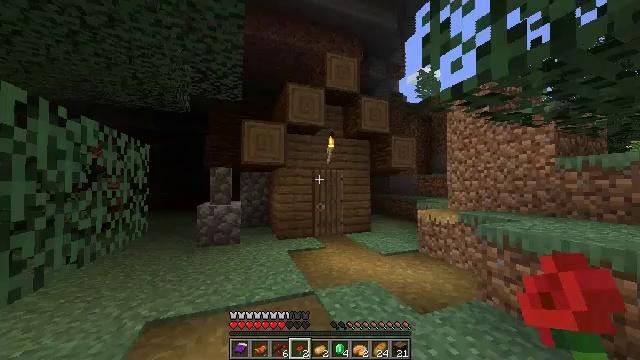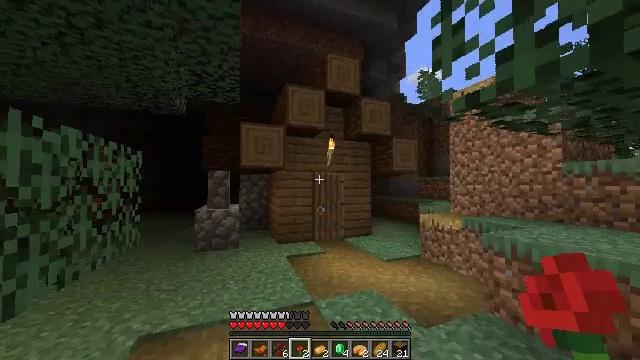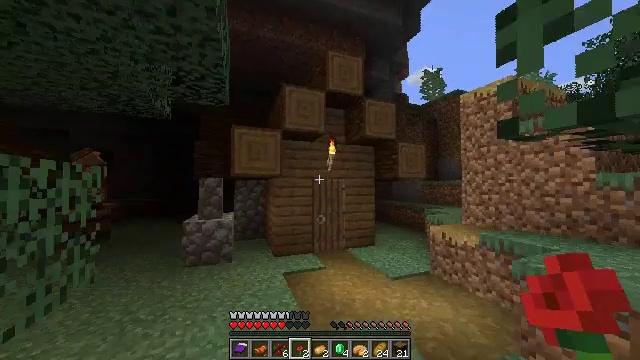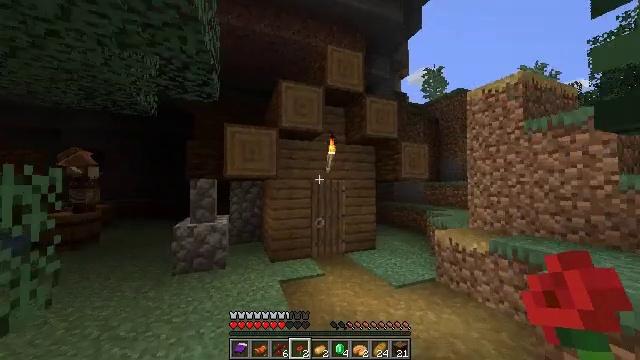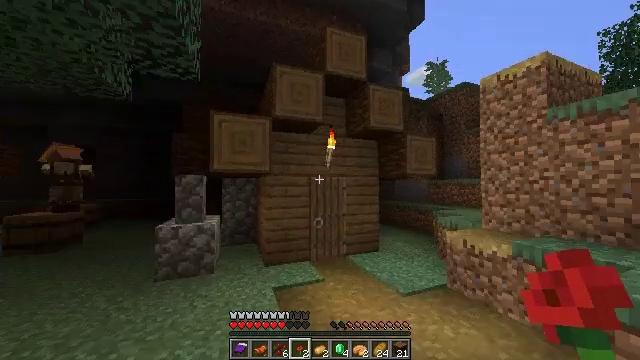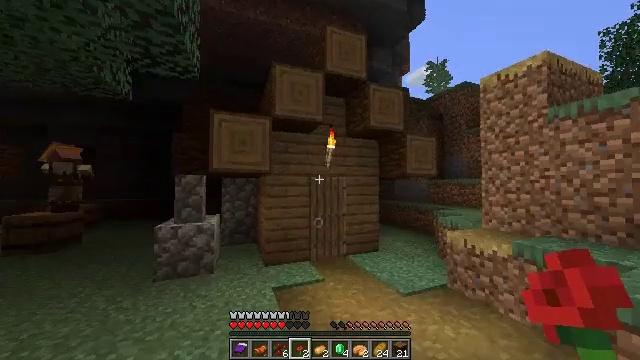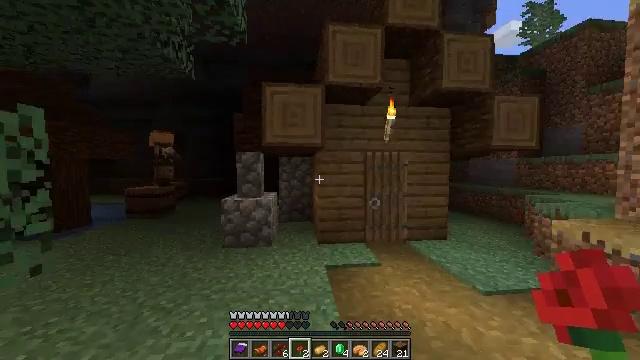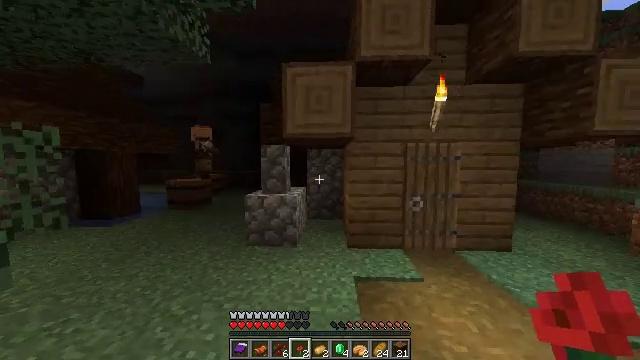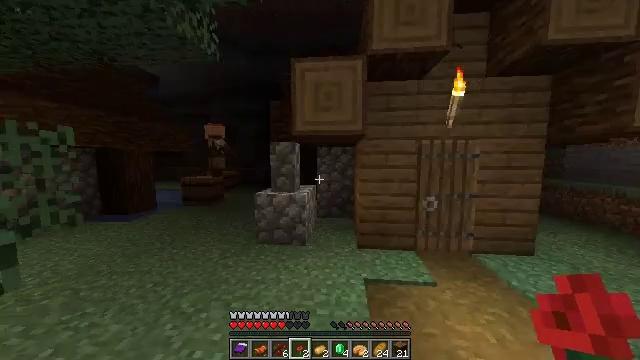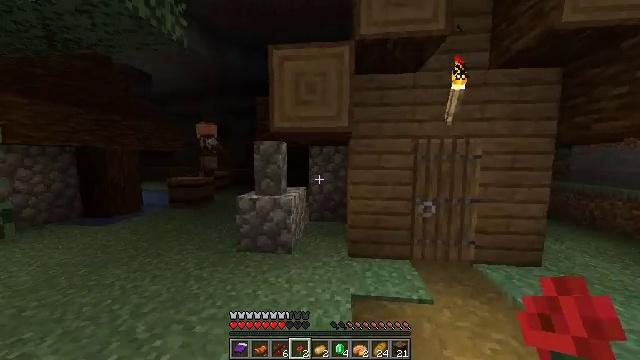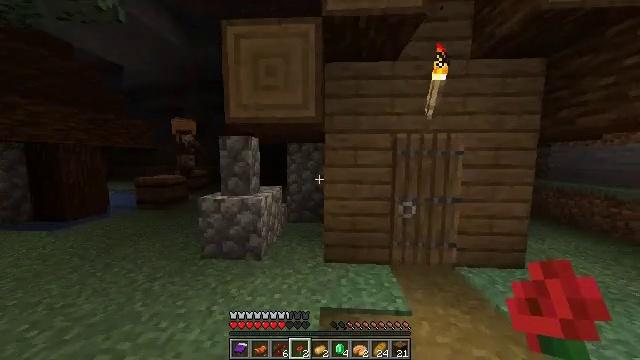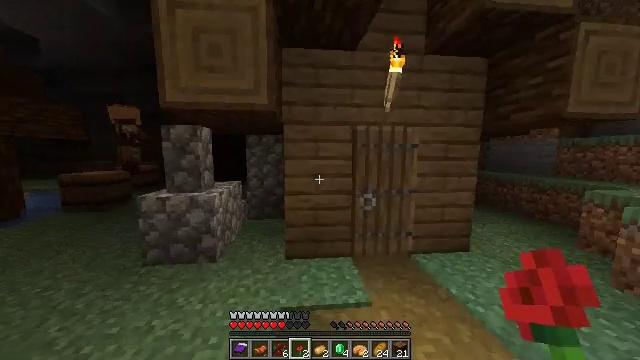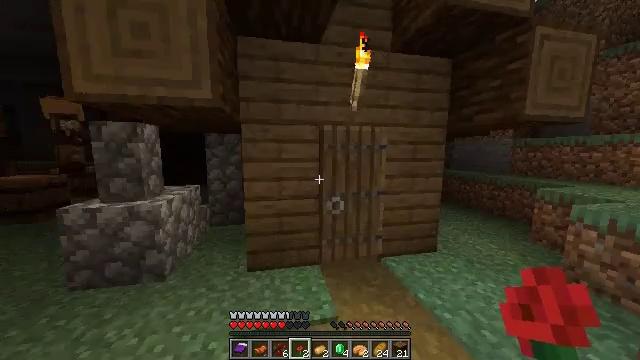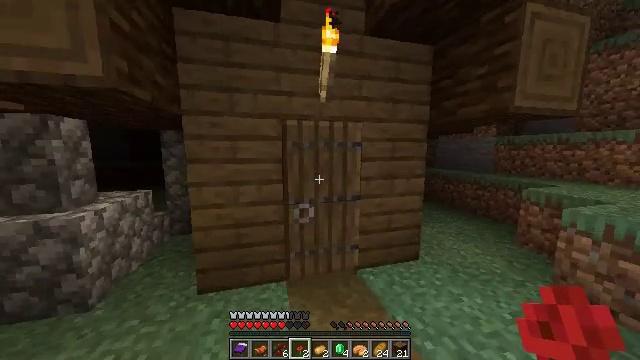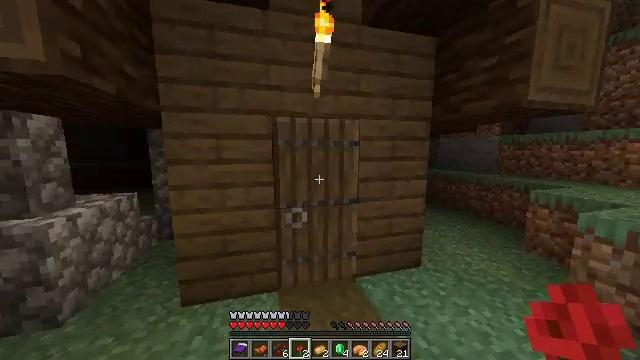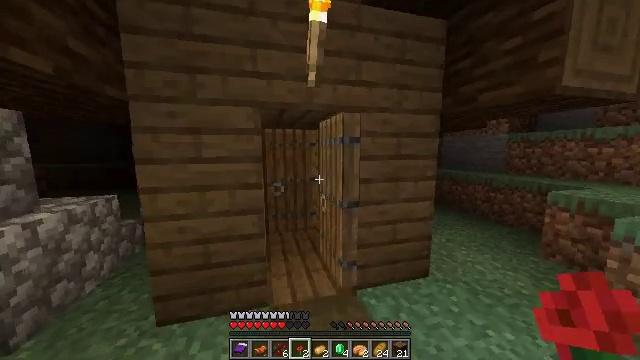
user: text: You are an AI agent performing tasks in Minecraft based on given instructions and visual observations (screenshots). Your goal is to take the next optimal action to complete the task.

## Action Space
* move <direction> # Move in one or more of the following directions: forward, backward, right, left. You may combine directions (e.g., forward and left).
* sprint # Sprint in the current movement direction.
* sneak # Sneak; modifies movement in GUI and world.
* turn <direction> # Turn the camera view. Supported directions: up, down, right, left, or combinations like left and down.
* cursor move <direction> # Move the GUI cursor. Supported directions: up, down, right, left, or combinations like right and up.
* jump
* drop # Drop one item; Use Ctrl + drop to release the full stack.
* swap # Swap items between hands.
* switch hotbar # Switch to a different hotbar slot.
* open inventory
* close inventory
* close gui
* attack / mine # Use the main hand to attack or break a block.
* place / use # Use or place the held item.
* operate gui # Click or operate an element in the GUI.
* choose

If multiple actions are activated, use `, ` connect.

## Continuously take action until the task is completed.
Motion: motion action
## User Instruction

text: craft item air
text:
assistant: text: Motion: move forward
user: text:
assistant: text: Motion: move forward
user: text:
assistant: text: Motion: move forward
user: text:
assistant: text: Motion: move forward
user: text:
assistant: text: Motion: move forward
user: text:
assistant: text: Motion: move forward, turn left and down
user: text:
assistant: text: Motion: move forward, turn left and down
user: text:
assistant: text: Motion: move forward and move right, turn left
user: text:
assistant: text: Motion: move forward and move right
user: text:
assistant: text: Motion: move forward and move right, turn right
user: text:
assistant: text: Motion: move forward and move right, turn right and down
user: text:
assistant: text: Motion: move forward and move right, turn right
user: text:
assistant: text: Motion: move forward and move right, turn right
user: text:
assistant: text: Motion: move forward
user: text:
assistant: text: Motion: move forward, use / place
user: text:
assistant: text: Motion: move forward, turn left, use / place
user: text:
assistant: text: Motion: turn left, use / place
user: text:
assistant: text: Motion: no_op
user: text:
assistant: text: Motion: no_op
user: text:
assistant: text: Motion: no_op
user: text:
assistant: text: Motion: no_op
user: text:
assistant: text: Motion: move forward, turn left
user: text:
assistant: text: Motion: move forward
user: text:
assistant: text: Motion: move forward
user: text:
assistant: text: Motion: move forward
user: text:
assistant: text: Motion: no_op
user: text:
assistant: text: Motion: turn left
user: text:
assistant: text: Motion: use / place
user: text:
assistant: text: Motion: use / place
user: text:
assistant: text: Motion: move forward, use / place